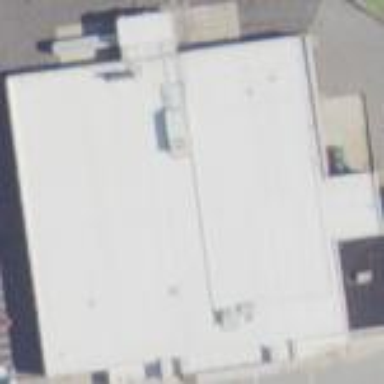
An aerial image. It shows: Supermarket building.